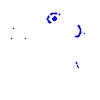
Particle: electron